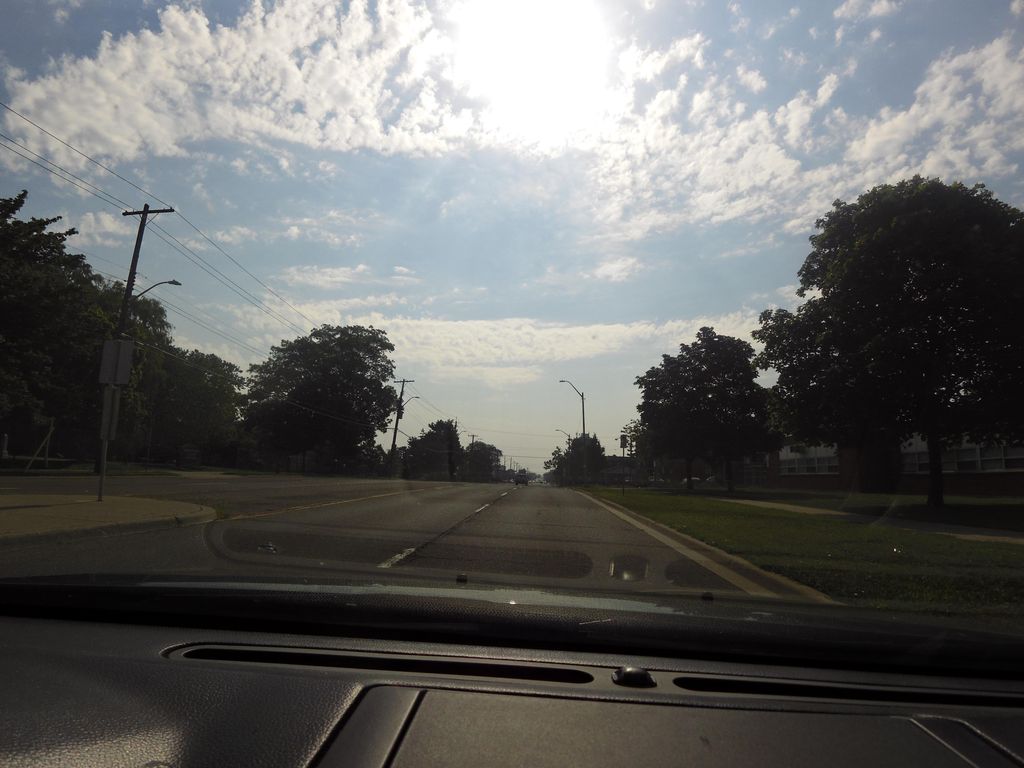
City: hamilton